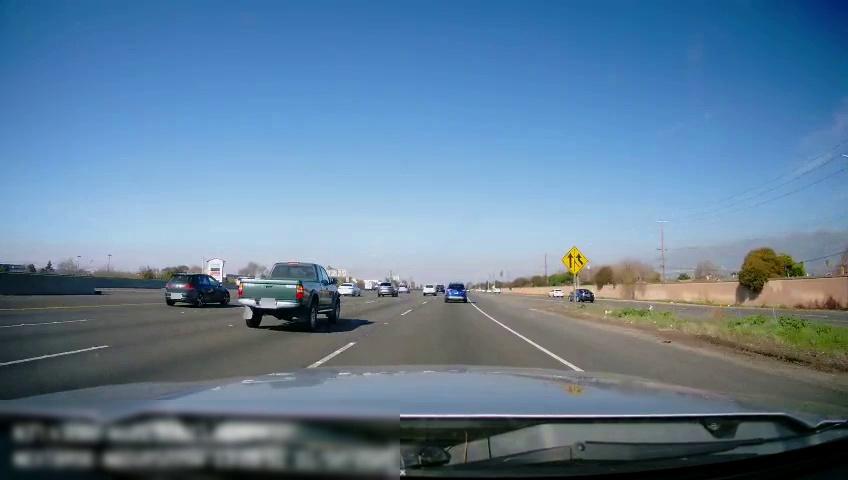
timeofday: Day
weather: Sunny
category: Drivable Space
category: Vehicles | Car
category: Vehicles | Car
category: Vehicles | SUV
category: Vehicles | SUV
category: Vehicles | SUV
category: Vehicles | Van
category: Vehicles | SUV
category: Vehicles | Car
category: Vehicles | SUV
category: Vehicles | Car
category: Vehicles | Truck
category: Lanes | Alternate Lane
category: Lanes | Current Lane
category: Lanes | Alternate Lane
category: Lanes | Alternate Lane
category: Lanes | Alternate Lane
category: Lanes | Alternate Lane
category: Traffic | Signs